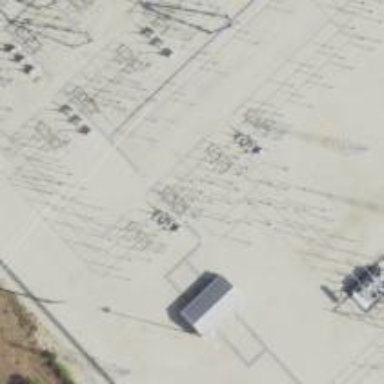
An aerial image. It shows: Switch used for power control.